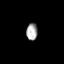
Tissue: prostate
Cell type: T cells
Senescence score: 0.333
Nuclear area (px): 184
Mean DAPI intensity: 169.092